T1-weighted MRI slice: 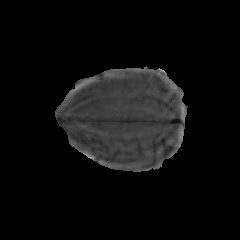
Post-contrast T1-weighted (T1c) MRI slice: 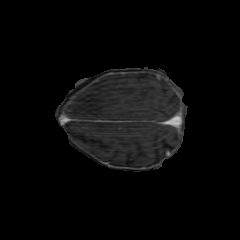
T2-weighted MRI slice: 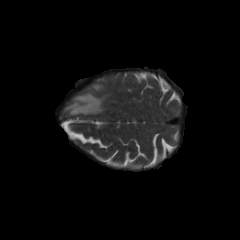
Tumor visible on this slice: yes